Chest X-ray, PA view. Patient: 62 years old, sex M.
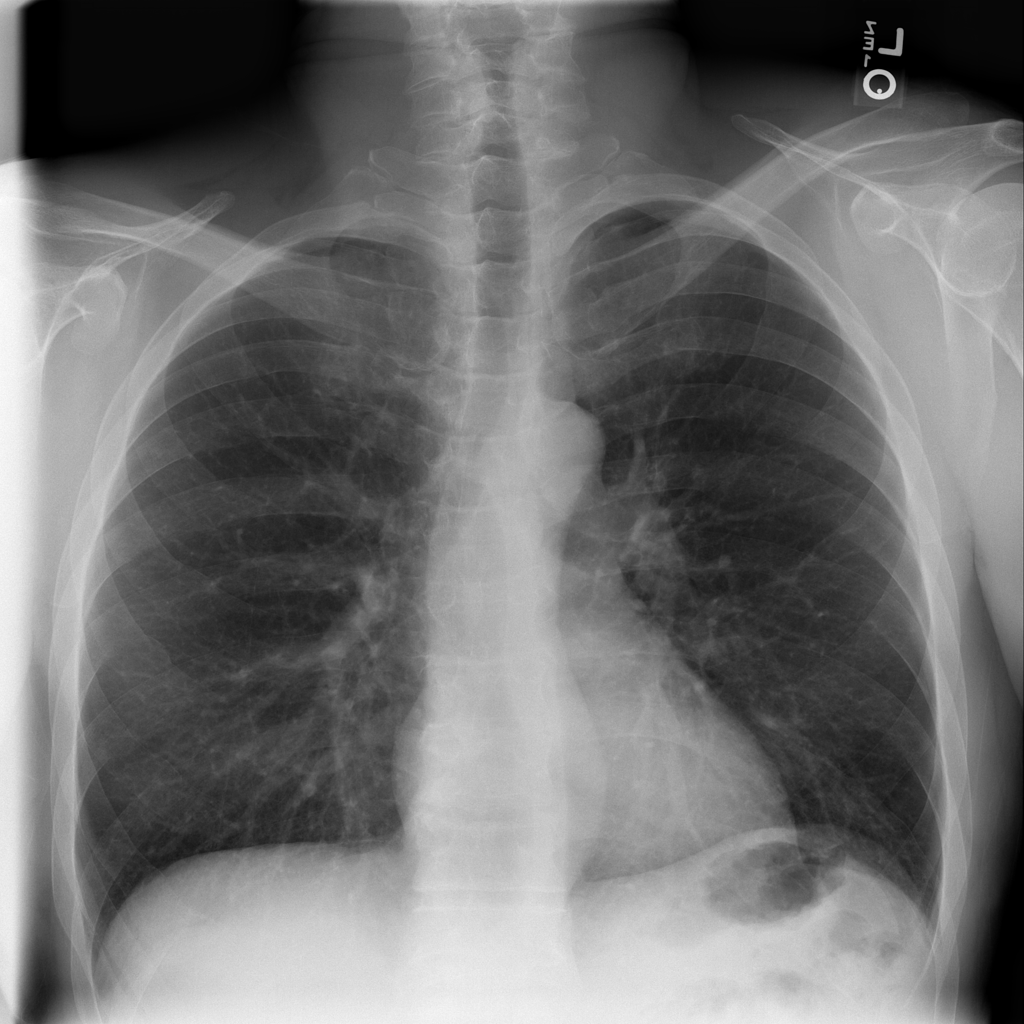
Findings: No Finding